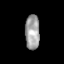
Tissue: skin
Cell type: Epithelial cells
Senescence score: 0.8886
Nuclear area (px): 501
Mean DAPI intensity: 157.15